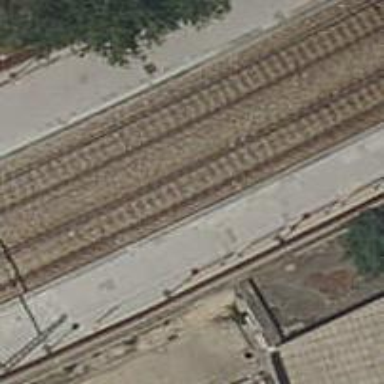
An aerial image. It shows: Railway station that also serves as public transport station.